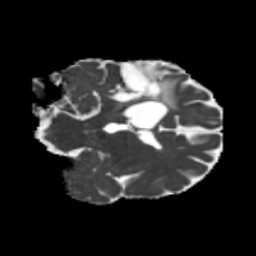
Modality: MD
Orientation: coronal
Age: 42
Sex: male
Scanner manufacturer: siemens
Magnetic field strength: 3 T
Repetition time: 5.25 s
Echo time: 0.08 s